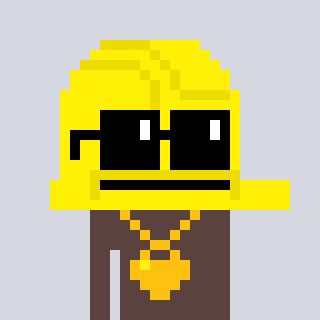
a pixel art character with square black sunglasses, a construction helmet-shaped head and a darkbrown-colored body on a cool background